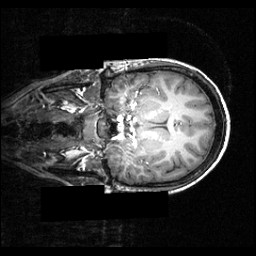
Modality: T1w
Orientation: coronal
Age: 16
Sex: female
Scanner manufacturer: siemens
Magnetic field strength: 3.951 T
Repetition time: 1.5 s
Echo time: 0.00335 s